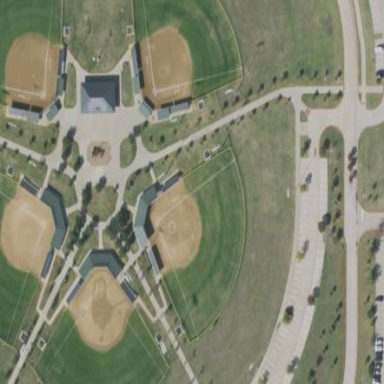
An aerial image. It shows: Baseball pitch for leisure land.